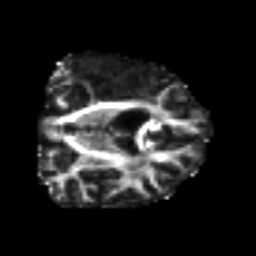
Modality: FA
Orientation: coronal
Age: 54
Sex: male
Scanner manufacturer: siemens
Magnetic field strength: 3 T
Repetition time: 4.999 s
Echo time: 0.07946 s